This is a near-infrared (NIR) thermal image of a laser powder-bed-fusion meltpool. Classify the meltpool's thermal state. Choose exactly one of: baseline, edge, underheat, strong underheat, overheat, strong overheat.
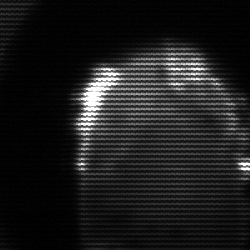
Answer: baseline